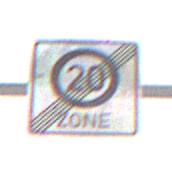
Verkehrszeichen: EndeZone20
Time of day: MorningAfternoon
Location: Outdoor (Nature)
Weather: Overcast
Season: Winter
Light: Natural